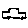
Label: car